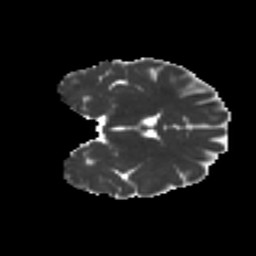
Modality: MD
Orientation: coronal
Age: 21
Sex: male
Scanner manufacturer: ge
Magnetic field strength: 3 T
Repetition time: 7.8 s
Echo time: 0.0606 s